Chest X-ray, PA view. Patient: 60 years old, sex F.
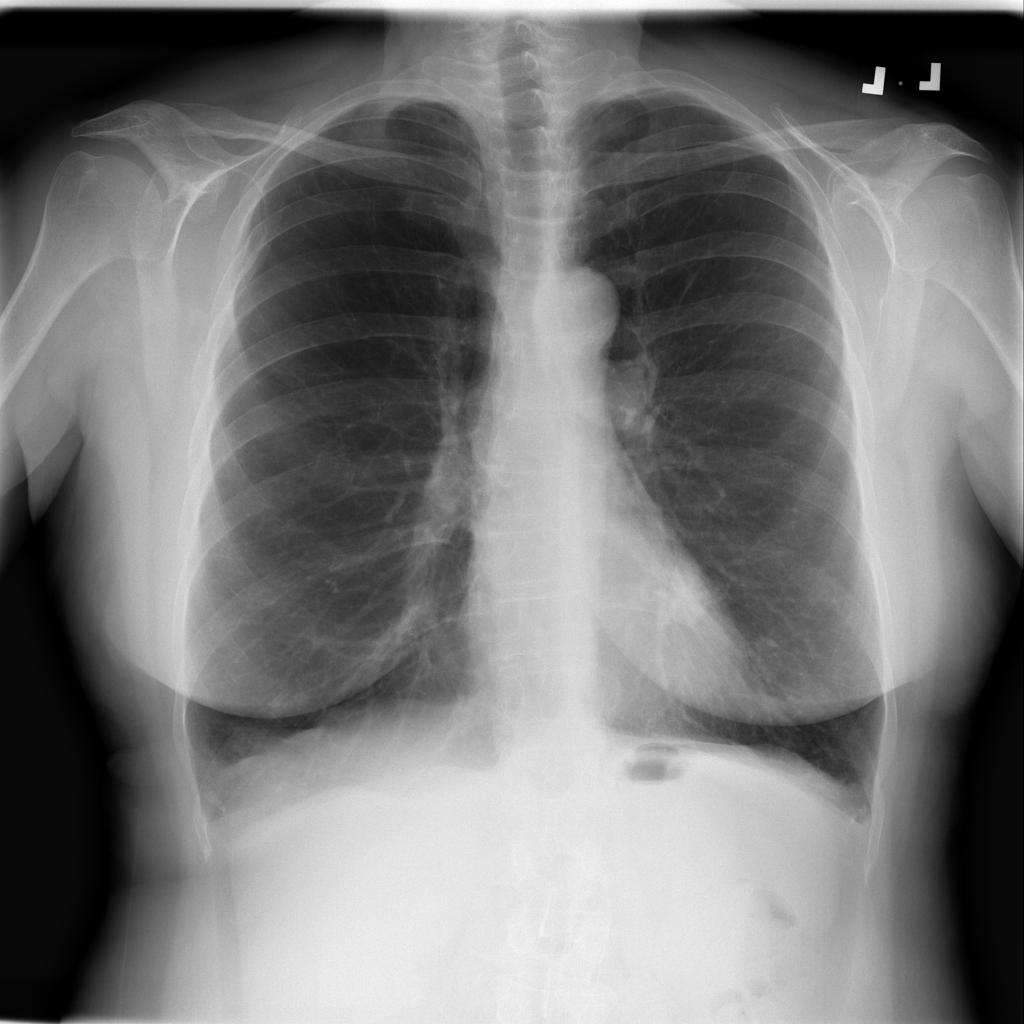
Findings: Infiltration, Nodule